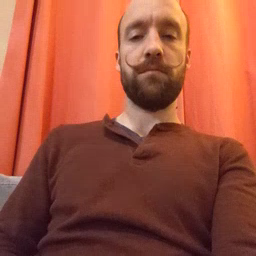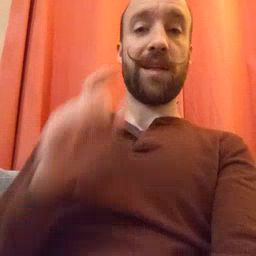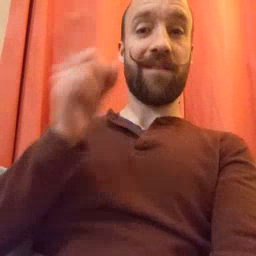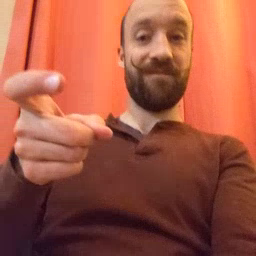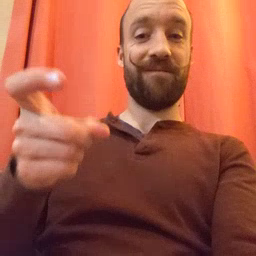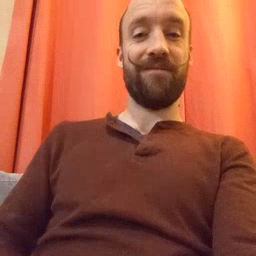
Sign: gift